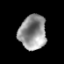
Tissue: prostate
Cell type: T cells
Senescence score: 0.3123
Nuclear area (px): 915
Mean DAPI intensity: 145.915